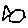
Label: fish